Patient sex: M
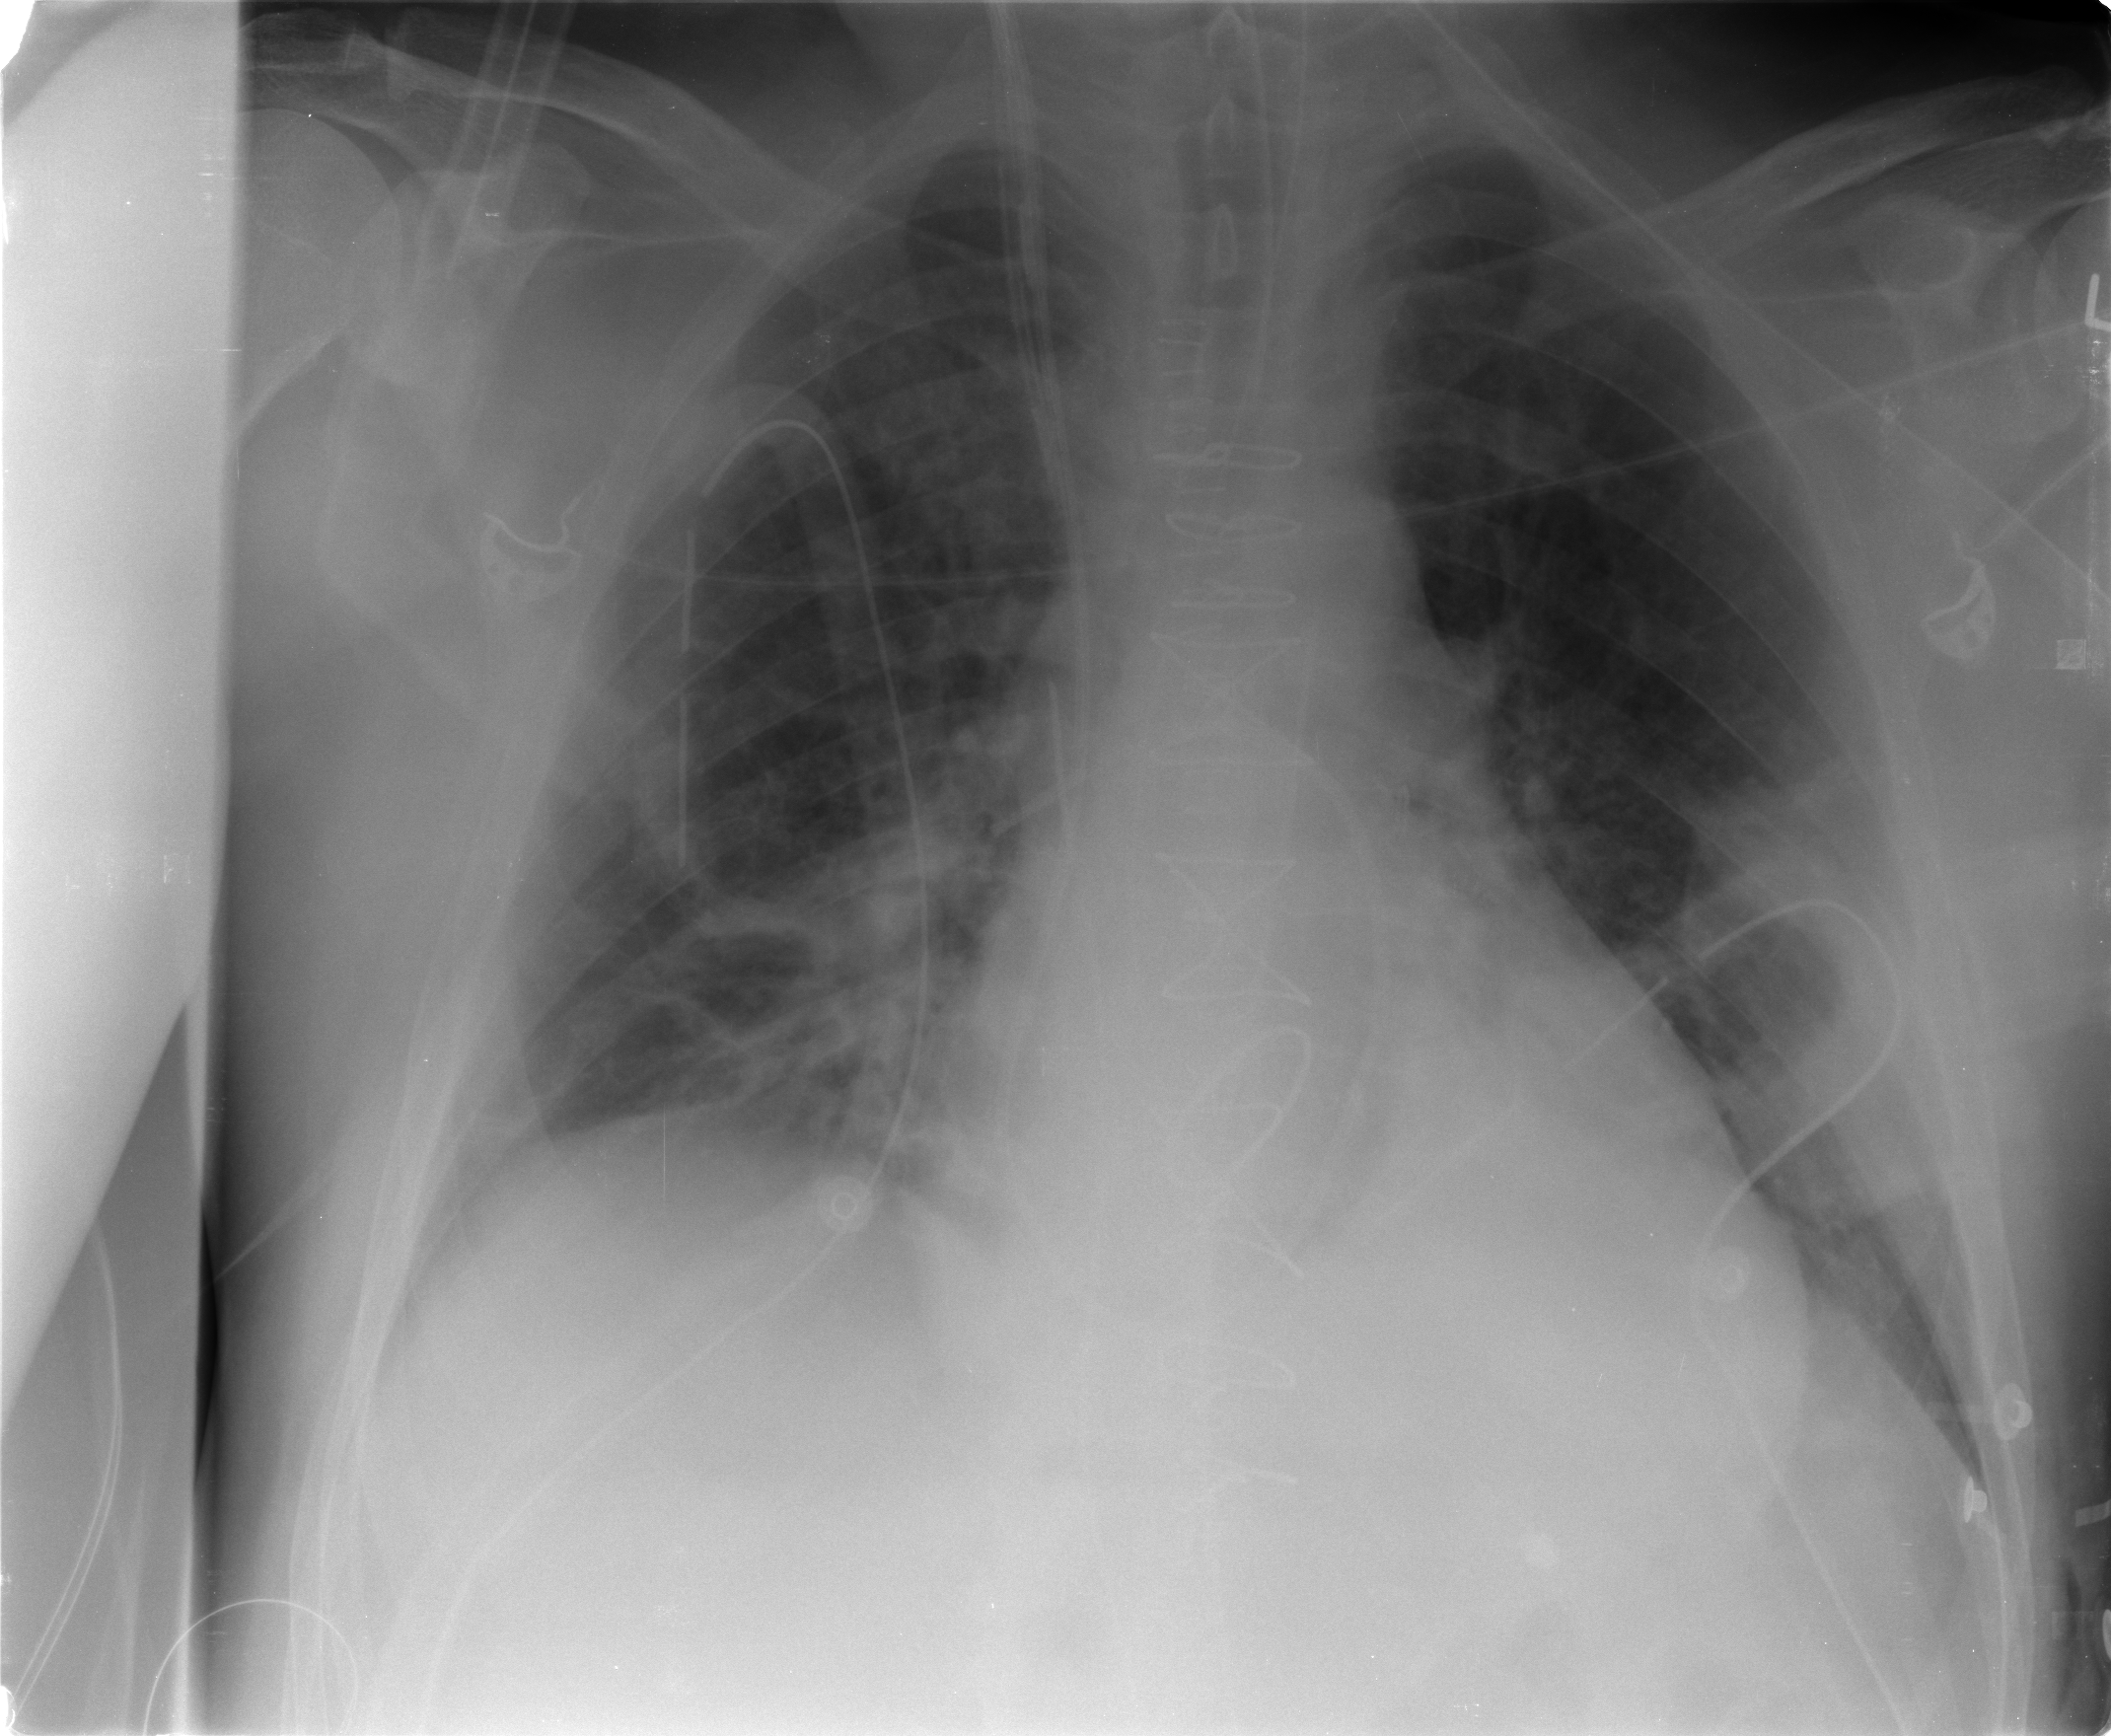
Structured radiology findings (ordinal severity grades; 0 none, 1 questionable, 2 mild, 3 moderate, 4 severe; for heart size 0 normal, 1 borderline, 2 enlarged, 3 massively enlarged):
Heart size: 2
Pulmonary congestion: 2
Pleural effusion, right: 0
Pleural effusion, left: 0
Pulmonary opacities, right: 2
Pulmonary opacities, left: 0
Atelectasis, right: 2
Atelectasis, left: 2